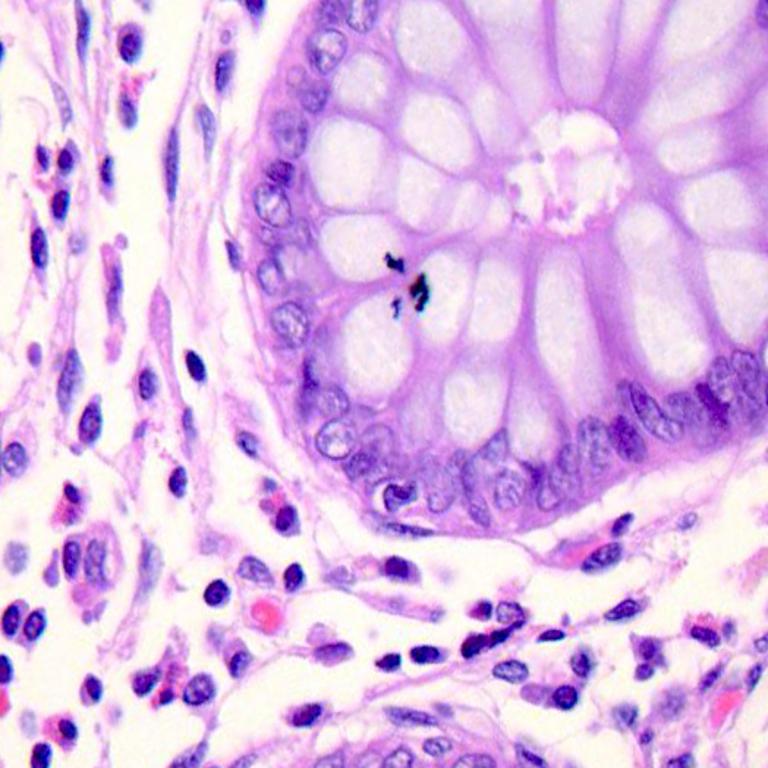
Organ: colon
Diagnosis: benign